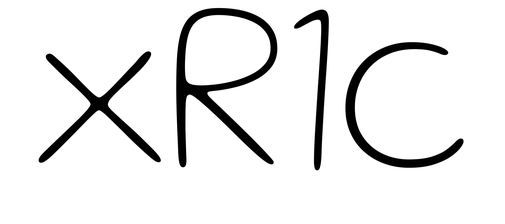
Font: Gluten_Thin